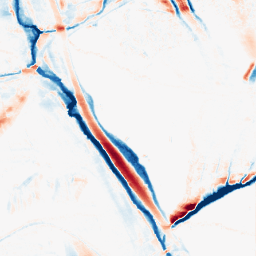
Category: morphological
Decomposition family: morphological_ellipse
Decomposition parameters: operation: average
width: 10
height: 30
Upsampling method: linear_exact
Upsampling parameters: scale: 8
Upsampling scale: 8